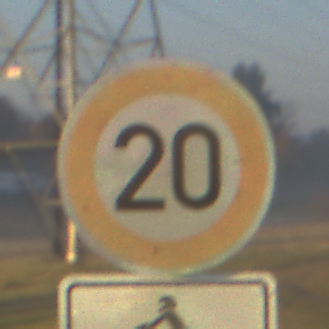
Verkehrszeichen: Geschwindigkeit20
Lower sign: HinweisDurchSinnbild18
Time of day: SunriseSunset
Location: Outdoor (Nature)
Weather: Clear
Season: NotSpecified
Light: Natural